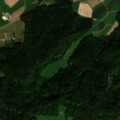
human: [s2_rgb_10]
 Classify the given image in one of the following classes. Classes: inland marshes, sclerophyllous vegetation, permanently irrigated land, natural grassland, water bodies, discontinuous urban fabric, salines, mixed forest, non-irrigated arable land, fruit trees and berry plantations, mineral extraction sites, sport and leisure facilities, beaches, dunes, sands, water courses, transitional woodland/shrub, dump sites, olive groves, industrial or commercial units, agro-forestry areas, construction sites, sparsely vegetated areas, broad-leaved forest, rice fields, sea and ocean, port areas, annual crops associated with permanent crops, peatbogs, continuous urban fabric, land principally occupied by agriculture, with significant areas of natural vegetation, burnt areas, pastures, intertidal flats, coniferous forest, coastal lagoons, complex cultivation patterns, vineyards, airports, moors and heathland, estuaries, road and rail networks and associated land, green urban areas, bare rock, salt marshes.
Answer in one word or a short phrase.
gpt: non-irrigated arable land, coniferous forest, mixed forest